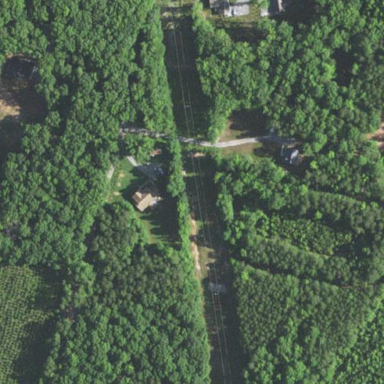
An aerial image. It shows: Driveway leading to service road.